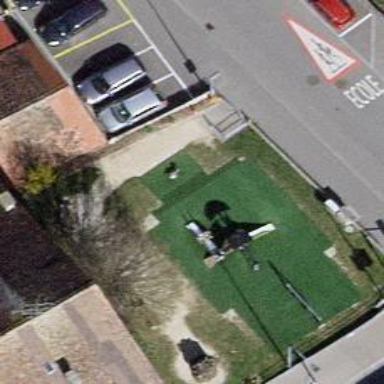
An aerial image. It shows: Playground area for leisure activities on the land.